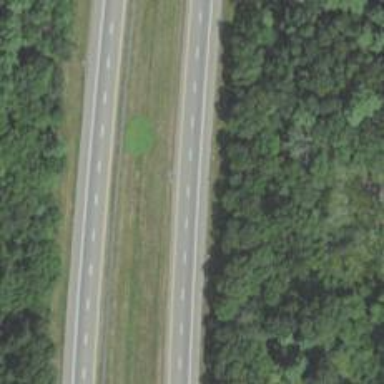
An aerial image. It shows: Motorway.